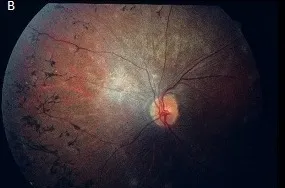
Fundus appearance in twin sisters with PMM2-CDG at the age of 18 and 41 years. . And patient 2.
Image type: ophthalmic_imaging (fundus_photograph)